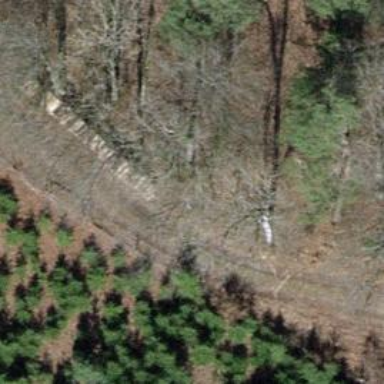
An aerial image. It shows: Track road with grade3 tracktype.